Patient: sex M, age 66
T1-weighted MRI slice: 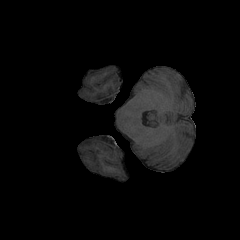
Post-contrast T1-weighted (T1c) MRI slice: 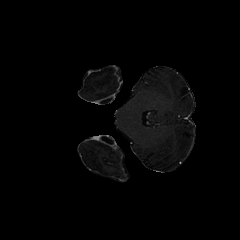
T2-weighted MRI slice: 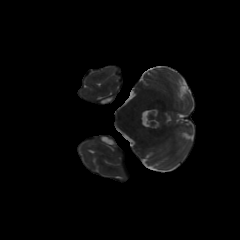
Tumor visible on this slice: no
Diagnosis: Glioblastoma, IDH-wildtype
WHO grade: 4